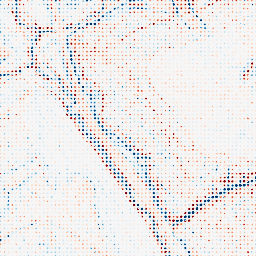
Category: classical
Decomposition family: gaussian
Decomposition parameters: sigma: 2
Upsampling method: sinc_blackman
Upsampling parameters: scale: 8
kernel_size: 4
Upsampling scale: 8